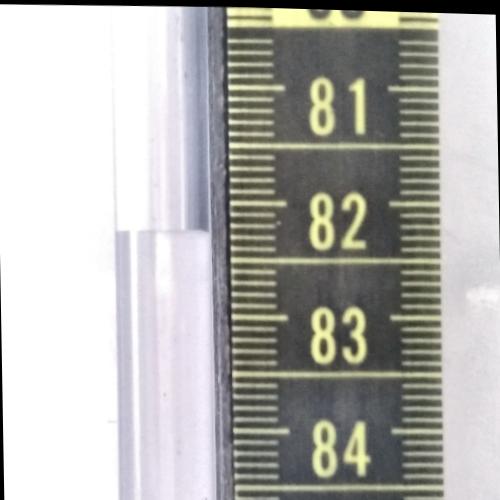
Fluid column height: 82.3 cm